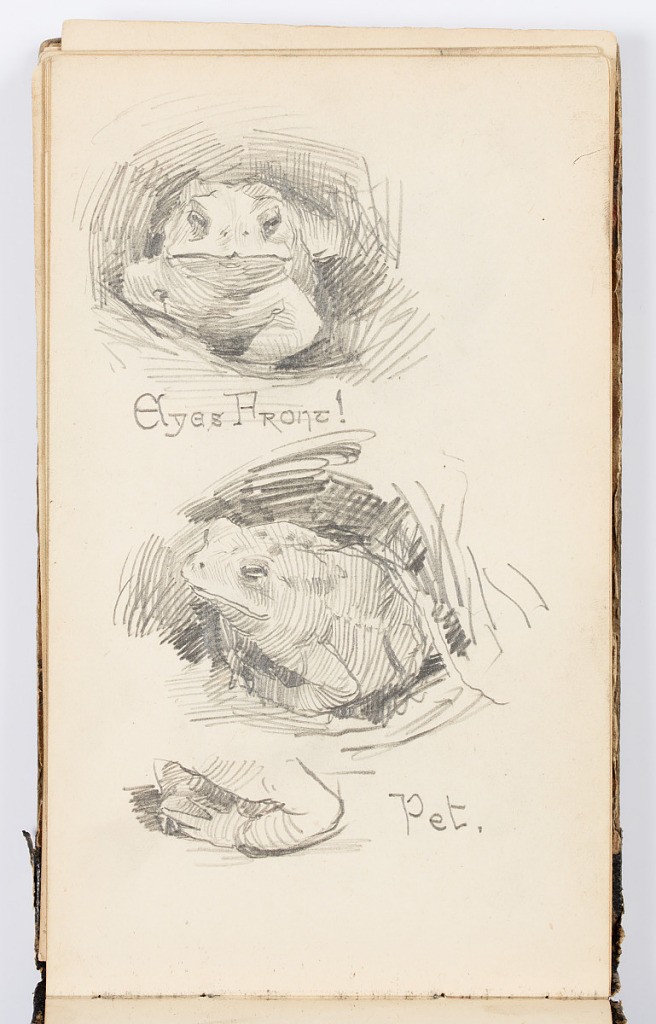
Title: Sketchbook Page
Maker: Kenyon Cox, American, 1856–1919
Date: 1875
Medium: Graphite on paper
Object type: Sketchbook folio
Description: Sketches of a frog or toad.